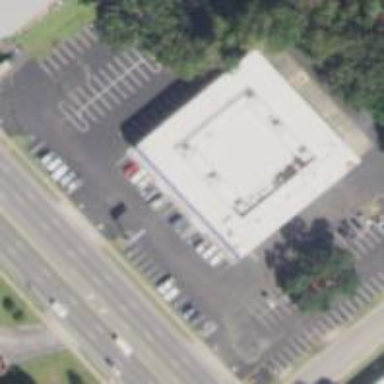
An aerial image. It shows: Parking space.